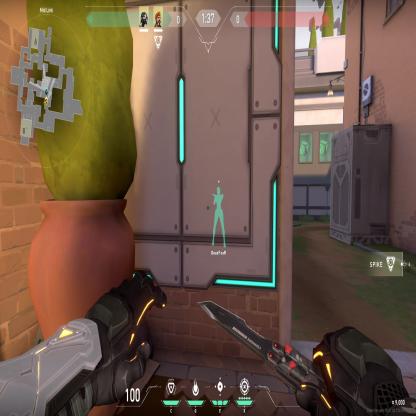
Label: teammate